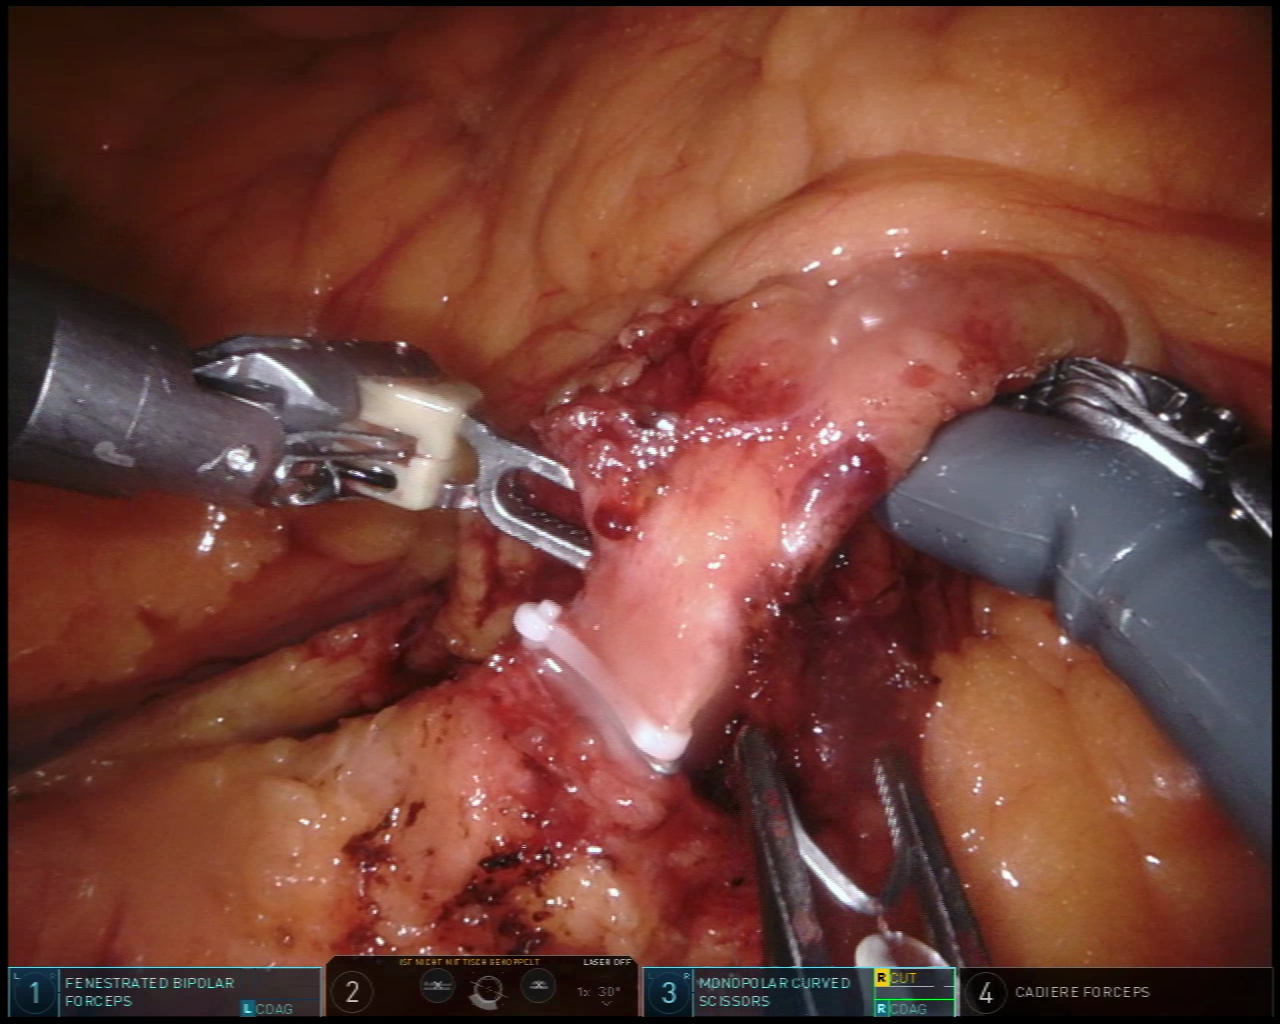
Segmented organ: inferior_mesenteric_artery
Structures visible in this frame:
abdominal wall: no
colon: no
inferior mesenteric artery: yes
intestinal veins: no
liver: no
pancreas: no
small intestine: no
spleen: no
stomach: no
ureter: no
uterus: no
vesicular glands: no